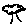
Label: tree